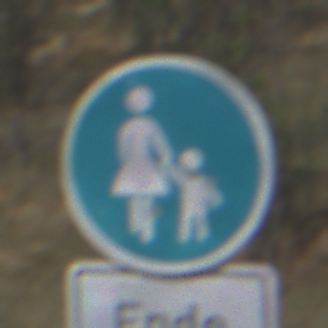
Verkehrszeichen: Gehweg
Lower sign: HinweisDurchVerbaleAngabe2
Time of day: Midday
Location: Outdoor (Nature)
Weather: PartlyCloudy
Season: Autumn
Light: Natural